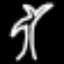
Label: palm tree